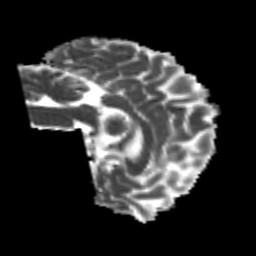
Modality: MD
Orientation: sagittal
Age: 22
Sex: male
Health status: healthy
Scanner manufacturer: philips
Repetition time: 7.386 s
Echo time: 0.08599 s